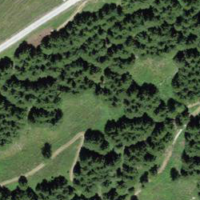
EUNIS habitat code: 43
Species observed at this site:
Pimpinella major
Silene nutans
Arnica montana